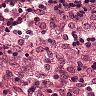
Metastatic tissue present: no